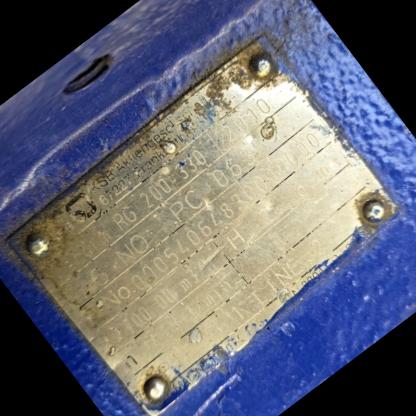
Klasa: tabliczka-znamionowa